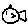
Label: fish